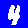
Digit: 4